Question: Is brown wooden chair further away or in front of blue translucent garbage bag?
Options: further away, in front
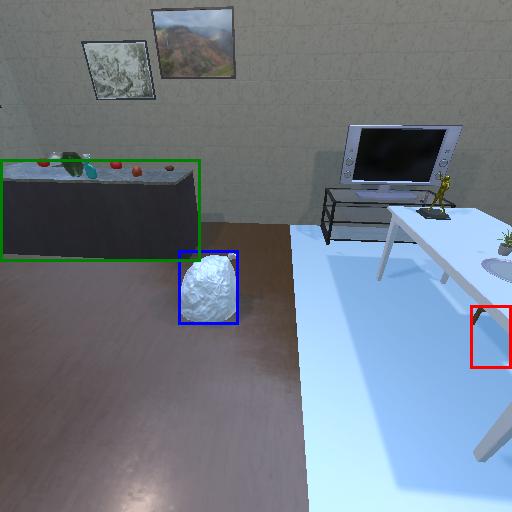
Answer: further away